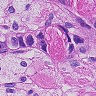
Metastatic tissue present: yes